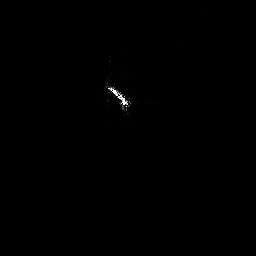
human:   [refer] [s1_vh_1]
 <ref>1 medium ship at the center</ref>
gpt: <box>[[39, 31, 51, 43, 0]]</box>